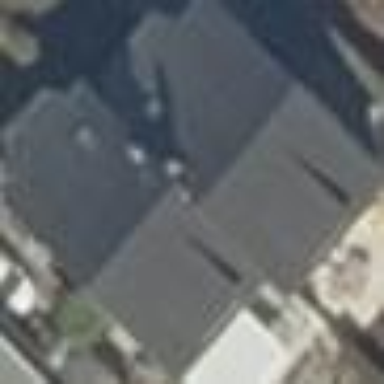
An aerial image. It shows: Detached building.